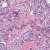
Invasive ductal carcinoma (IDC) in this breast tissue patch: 1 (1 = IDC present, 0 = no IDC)